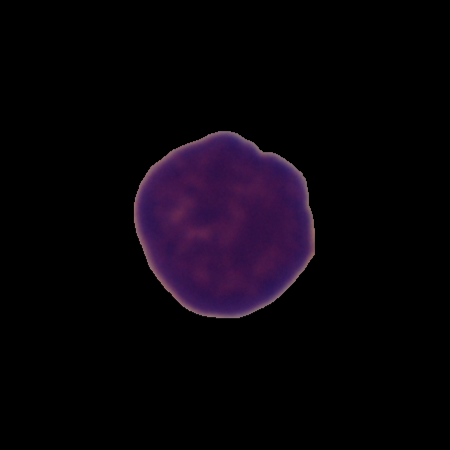
Label: healthy